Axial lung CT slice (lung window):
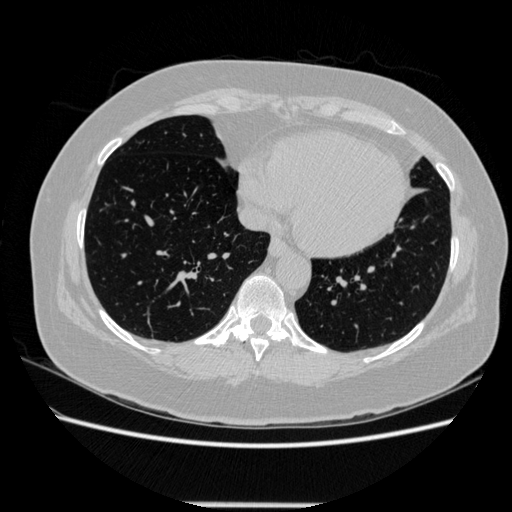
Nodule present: no